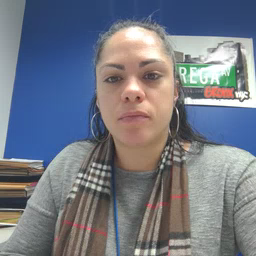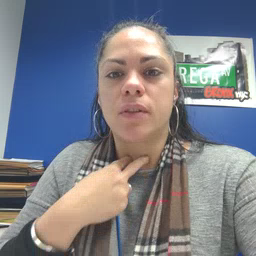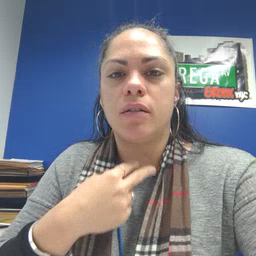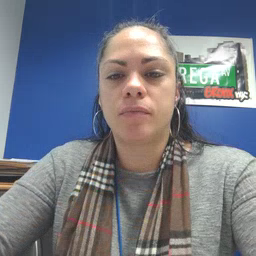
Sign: stuck